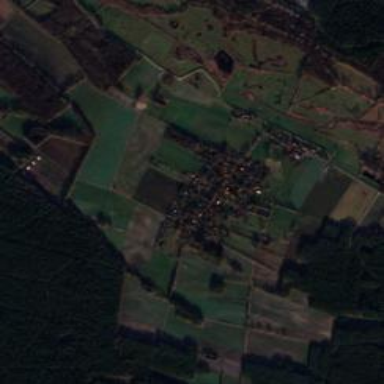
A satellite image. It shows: Village.